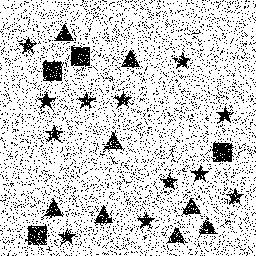
Squares: 4
Triangles: 8
Stars: 12
Total shapes: 24